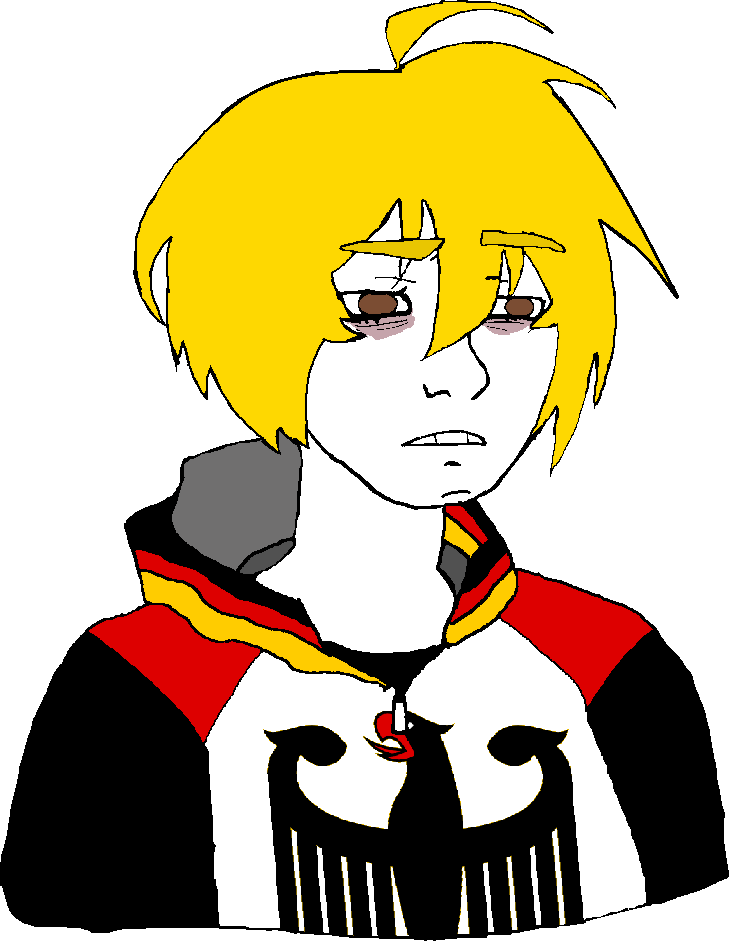
Label: 5_Twinkjak